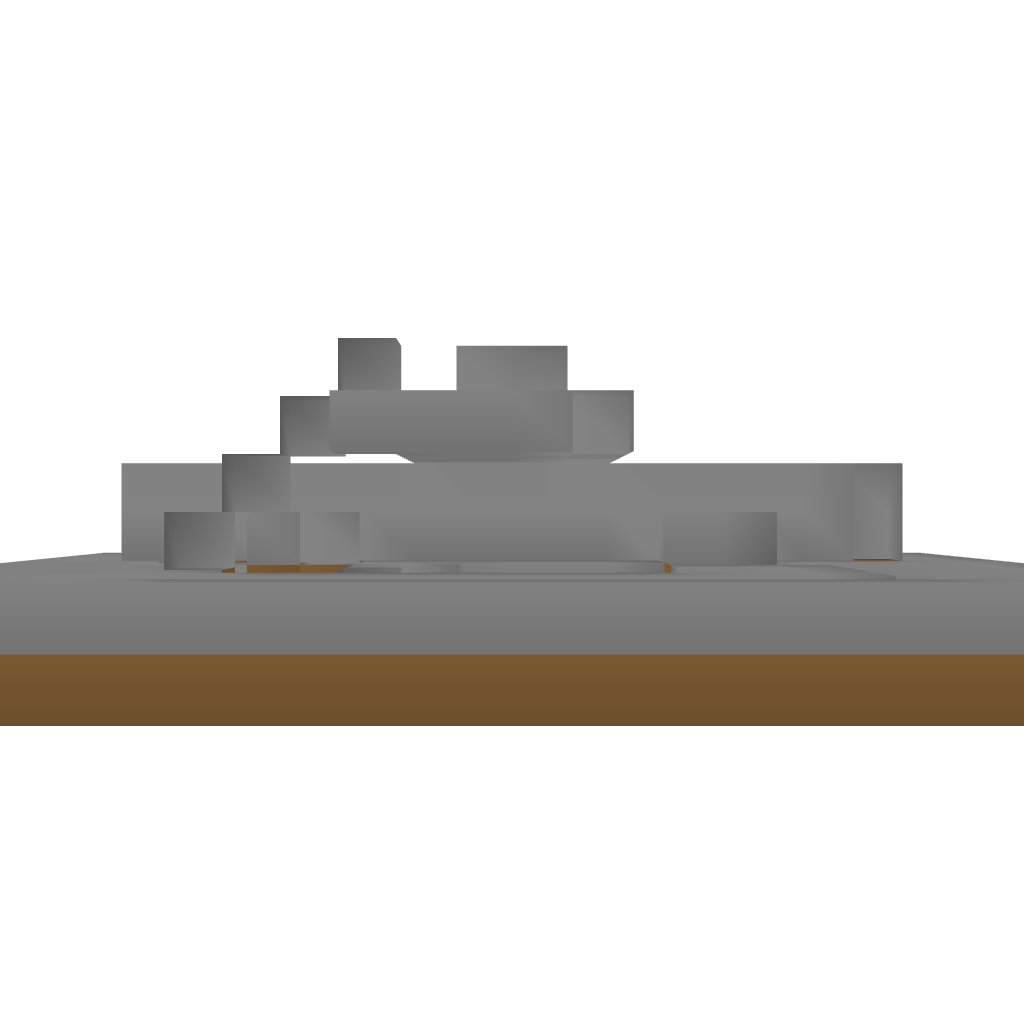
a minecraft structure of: redstone hidden double doors bad low quality